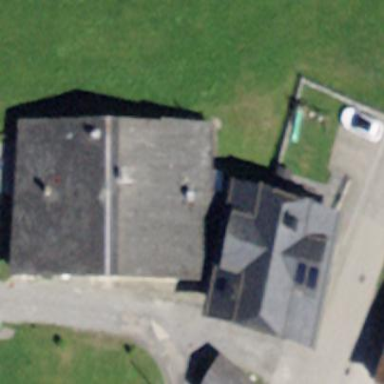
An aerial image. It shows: Semidetached house with gabled roof.